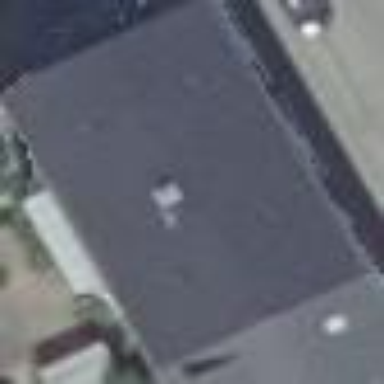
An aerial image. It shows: Residential building with gabled roof made of black roof tiles. The building is white in color.